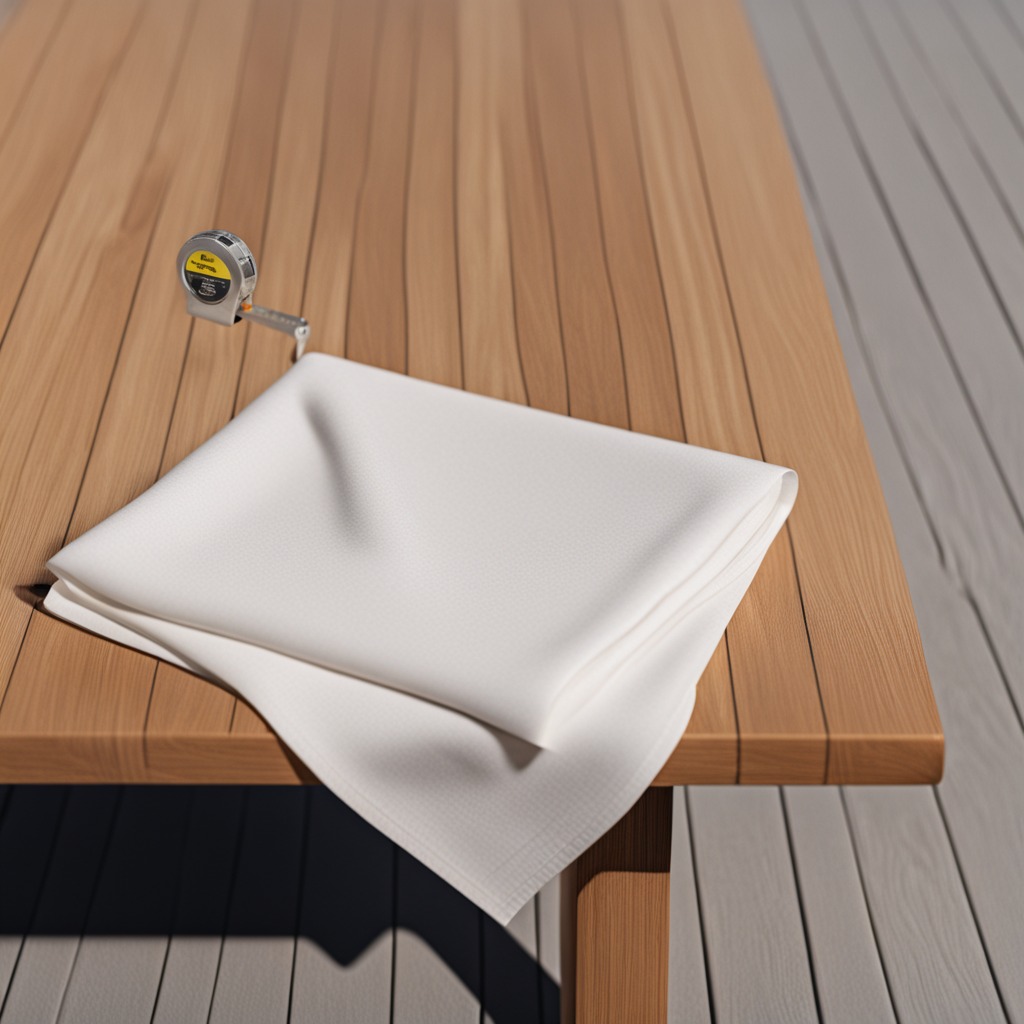
A measuring tape lies on the wooden table in an outdoor workshop during daytime bright natural light soft shadows worn but beneath the cloth.